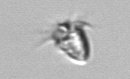
Label: Ciliophora